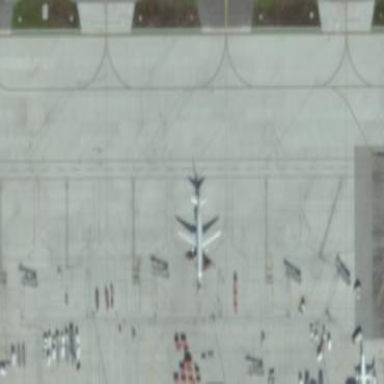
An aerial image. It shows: Apron at the airport.